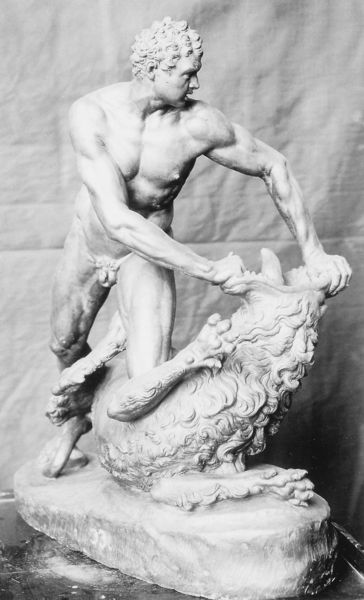
Titel: Herkules und der Nemeische Löwe
Künstler: Stefano Maderno
Institution: Venedig, Ca’ d’Oro
Schlagwörter: akt, kampf, kopf, mann, nackt, brust, marmor, schwarz, weiss, hund, jung, arm, arme, sockel, stein, hände, locken, skulptur, statue, beine, muskeln, geschlecht, foto, muskulös, penis, schaf, jüngling, gebiss, maul, zunge, fabelwesen, löwe, töten, gips, figura serpentinata, herkules, standbild, monster, herakles, bestie, aufreissen, prometheus, zähmung, zerberus, rachen, sulptur, erwürgen